Question: I have a div, where a big string, without spaces, is often displayed.
I want the text to wrap around the div as displayed below:

I'm trying to make it work like shown on the left.
On Firefox (tested with v. 33.0), most of the time the text is displayed like on the left.
The only thing I do is refresh the page - I'd say each 1 out of 10 times the text is displayed incorrectly. It seems to me the support for the word-break is not consistent on Firefox?
Here is my CSS code. The string is displayed inside a list:
'''
#my_div
{
letter-spacing: 1px;
font-size: 75%;
width: 10%;
min-height: 400px;
margin-left: 2%;
margin-bottom: 0px;
padding-left: 1%;
padding-right: 1%;
padding-bottom: 20px;
padding-top: 20px;
background-color: #44EEFF;
color: #000000;
float: left;
border: 1px solid #FF0000;
-ms-word-break:break-all;
word-break:break-all;
word-break:break-word;
-webkit-hyphens:auto;
-moz-hyphens:auto;
hyphens:auto;
text-align: left;
display: block;
}
'''
The source code from my CSS file and also my web page are huge and I can't paste it all here. I will try to place here the relevant code, and only replace the content.
The text in #my_div is inside an unordered list (ul).
my_div is inside a container div.
Inside this container, #my_div is ONE of three divs.
The three divs should be placed side by side (#my_div is the rightmost div), hence the float:left and fixed width on all three. The widths should be 20% (#left_div), 60% (#center_div), 10% (#my_div). I left a little space in between for margins.
Here is the
'''
#my_div
{
letter-spacing: 1px;
font-size: 75%;
width: 10%;
min-height: 400px;
margin-left: 2%;
margin-bottom: 0px;
padding-left: 1%;
padding-right: 1%;
padding-bottom: 20px;
padding-top: 20px;
background-color: #44EEFF;
color: #000000;
float: left;
border: 1px solid #FF0000;
-ms-word-break:break-all;
word-break:break-all;
word-break:break-word;
-webkit-hyphens:auto;
-moz-hyphens:auto;
hyphens:auto;
text-align: left;
display: block;
}
#my_div ul, #my_div ul li
{
padding: 1%;
margin: 10px;
-ms-word-break:break-all;
word-break:break-all;
word-break:break-word;
-webkit-hyphens:auto;
-moz-hyphens:auto;
hyphens:auto;
}
#my_div_container
{
letter-spacing: 1px;
text-align: left;
margin: 0 auto;
background-color: #666666;
display: block;
padding-top: 20px;
padding-bottom: 20px;
width: 100%;
-ms-word-break:break-all;
word-break:break-all;
word-break:break-word;
-webkit-hyphens:auto;
-moz-hyphens:auto;
hyphens:auto;
text-align: left;
display: block;
overflow: auto;
}
#left_div
{
letter-spacing: 1px;
text-align: left;
width: 20%;
margin-left: 0px;
margin-top: 0px;
margin-bottom: 0px;
background-color: #AAEEFF;
float: left;
display: block;
/*word-break: break-all;
word-wrap: break-word;*/
}
#center_div
{
background-color: #AAEEFF;
border: 1px solid #FF0000;
color: #FFFFFF;
font-size: 100%;
width: 60%;
margin-left: 2%;
margin-bottom: 5px;
padding-left: 1%;
padding-right: 1%;
min-height: 70vh;
display: block;
float: left;
}
#left_div_inner_div
{
color: #000000;
background-color: #AAEEFF;
font-size: 100%;
width: 100%;
left: 20px;
top: 90px;
border: 1px solid #FF0000;
padding-top: 5px;
padding-bottom: 10px;
}
#left_div_inner_div_horizontal_div
{
padding: 0;
margin: 0;
border: 0;
}
#left_div_inner_div_horizontal_div a
{
padding-left: 25px;
text-indent: 0px;
/*text-indent: 20px;*/
display: inline-block;
}
.page_background
{
font-family: Arial;
background-color: #000000;
/*width: 100%;*/
margin: 0px;
padding: 0px;
border: 0px;
min-height: 100%;
}
#my_content
{
background-color: #000000;
width: 100%;
display: block;
overflow: auto;
border: 0;
padding: 0;
margin: 0 auto;
text-align: center;
}
#my_wrapper
{
width: 100%;
border: 0px;
margin: 0px;
padding: 0px;
background-color: #000000;
}
'''
Here is the of the page:
'''
<!DOCTYPE html>
<html>
<body class='page_background'>
<div id='my_wrapper'>
<div id='my_content'>
<div id='my_div_container'>
<div id='left_div'>
<div id='left_div_inner_div'>
<div id='left_div_inner_div_horizontal_div'>
<a href='http://stackoverflow.com'>Stack Overflow</a>
</div>
<div id='left_div_inner_div_horizontal_div'>
<a href='http://www.google.com'>Google</a>
</div>
</div>
</div>
<div id='center_div'>
<p>Center area</p>
</div>
<div id='my_div'>
<table>
<tr><td>
<ul>
<li>
large_string_inside_my_div_is_not_working_consistently_in_firefox
</li>
</ul>
</td></tr>
</table>
</div>
</div>
</div>
</div>
</body>
</html>
'''
I'm trying to reproduce the error using the fiddle from Guilherme.
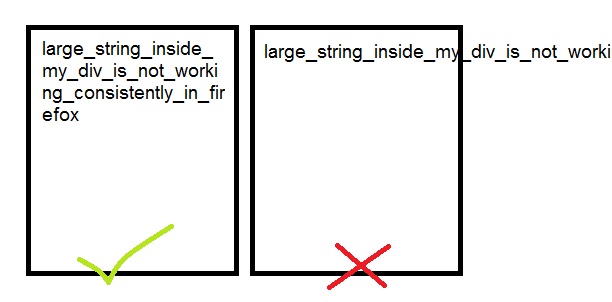
Answer: This is why you used '<table>' to "layout", '<table>' should be used to <URL>
> Note: <URL>
## The bug caused because of TABLE:
'''
<style>
#my_div {
letter-spacing: 1px;
font-size: 75%;
width: 10%;
min-height: 400px;
margin-left: 2%;
margin-bottom: 0px;
padding-left: 1%;
padding-right: 1%;
padding-bottom: 20px;
padding-top: 20px;
background-color: #44EEFF;
color: #000000;
border: 1px solid #FF0000;
-ms-word-break: break-all;
word-break: break-all;
word-break: break-word;
-webkit-hyphens: auto;
-moz-hyphens: auto;
hyphens: auto;
text-align: left;
display: block;
}
#my_div ul, #my_div ul li {
padding: 0;
margin: 10px;
}
</style>
<div id="my_div">
<table>
<tr>
<td>
<ul>
<li>
large_string_inside_my_div_is_not_working_consistently_in_firefox
</li>
</ul>
</td>
</tr>
</table>
</div>
'''
Online example: <URL>
## Fix issue:
'''
<style>
#my_div {
letter-spacing: 1px;
font-size: 75%;
width: 10%;
min-height: 400px;
margin-left: 2%;
margin-bottom: 0px;
padding-left: 1%;
padding-right: 1%;
padding-bottom: 20px;
padding-top: 20px;
background-color: #44EEFF;
color: #000000;
border: 1px solid #FF0000;
-ms-word-break: break-all;
word-break: break-all;
word-break: break-word;
-webkit-hyphens: auto;
-moz-hyphens: auto;
hyphens: auto;
text-align: left;
display: block;
}
#my_div ul, #my_div ul li {
padding: 0;
margin: 10px;
}
</style>
<div id='my_div'>
<ul>
<li>
large_string_inside_my_div_is_not_working_consistently_in_firefox
</li>
</ul>
</div>
'''
Online example: <URL>
## Semantic HTML:
Tables are semantically incorrect markup for the layout, prefer to use "semantics", see:
<URL>
Read about tabular data:
<URL>
More? Google: <URL>